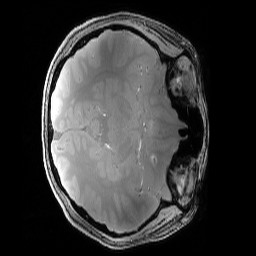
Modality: PDw
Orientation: axial
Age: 23
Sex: female
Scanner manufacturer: siemens
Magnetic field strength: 6.98 T
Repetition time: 1.44 s
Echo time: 0.00252 s